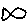
Label: fish